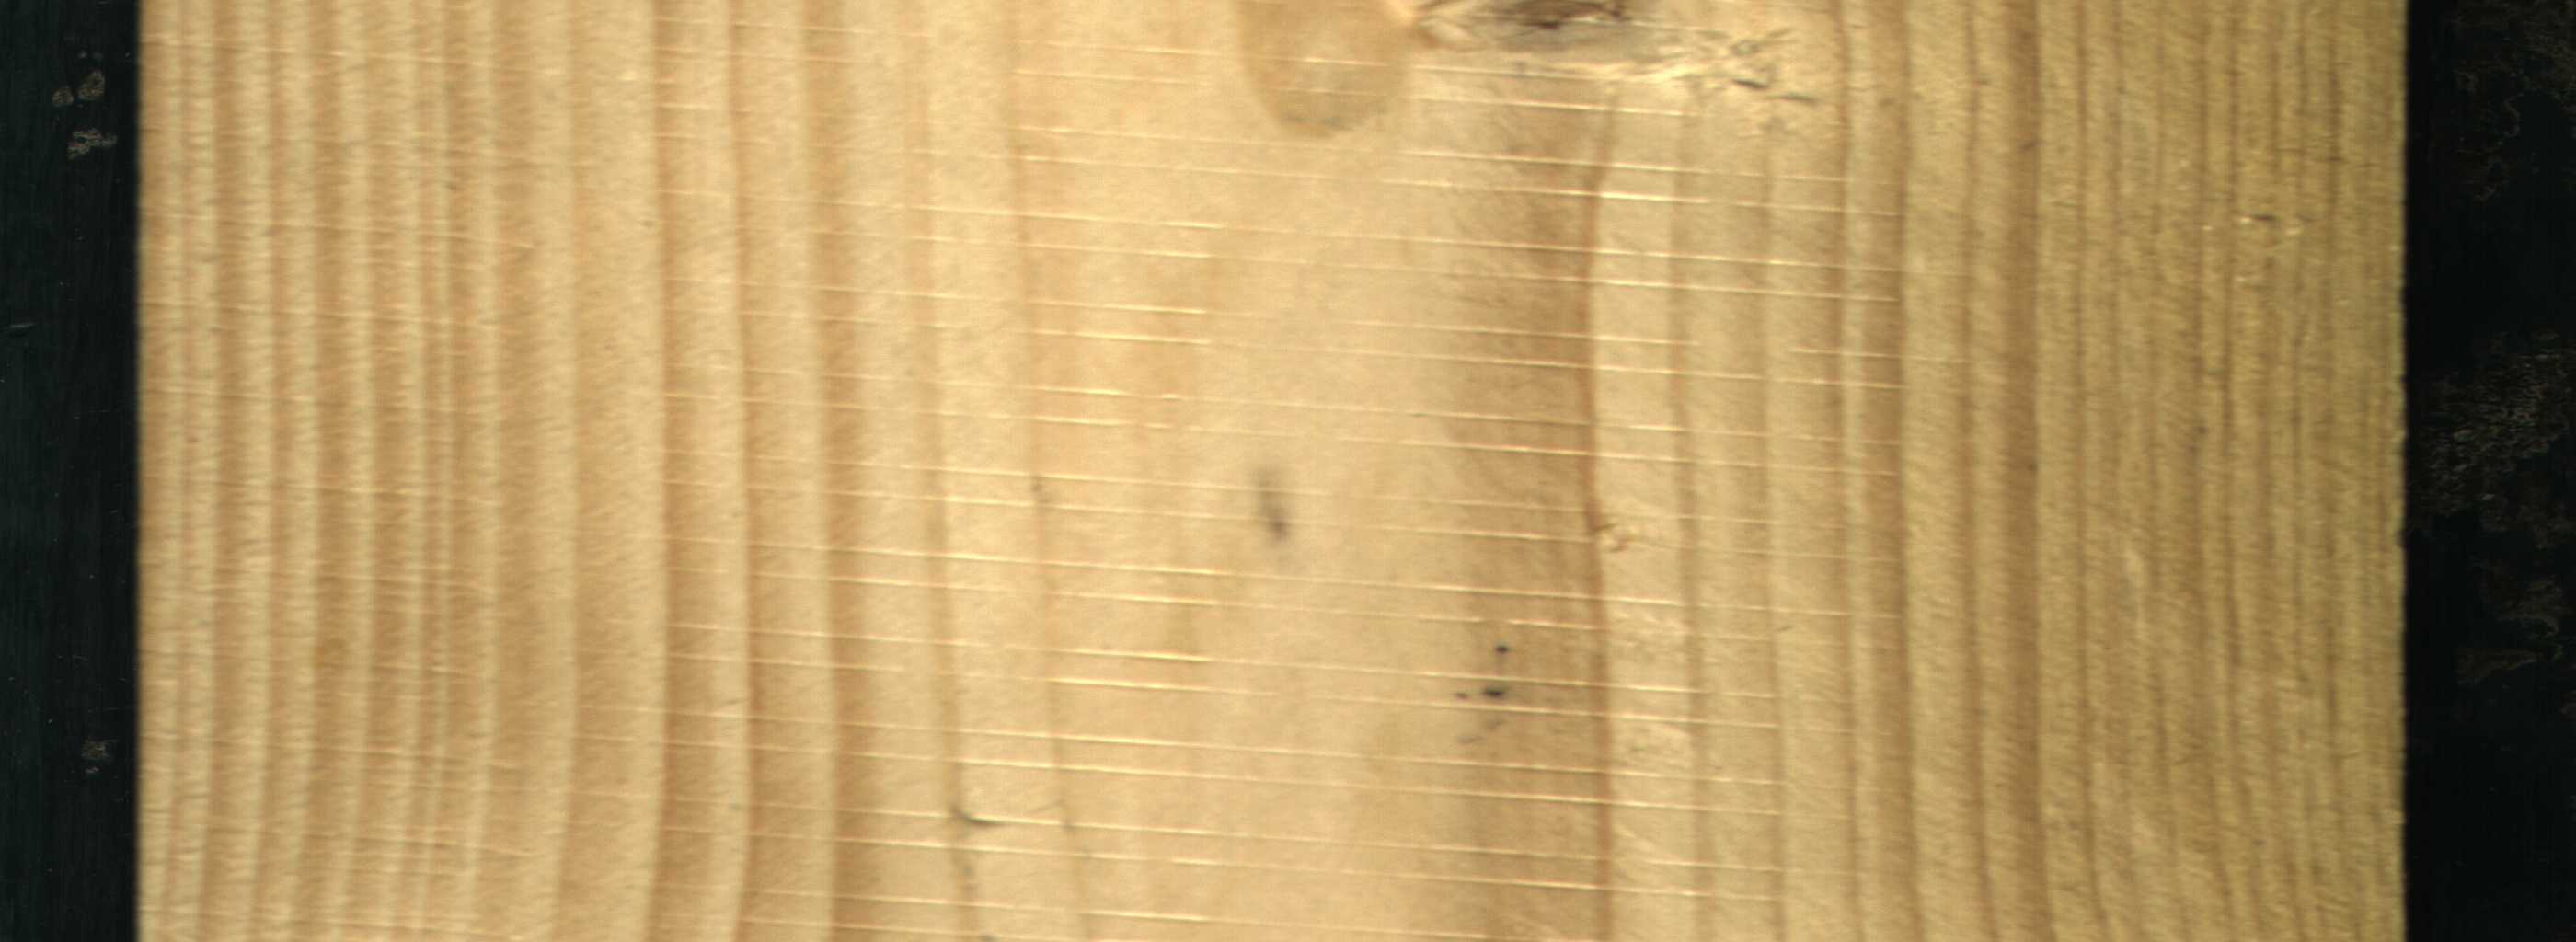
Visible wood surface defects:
Live_Knot